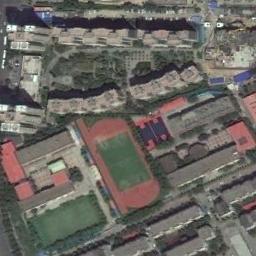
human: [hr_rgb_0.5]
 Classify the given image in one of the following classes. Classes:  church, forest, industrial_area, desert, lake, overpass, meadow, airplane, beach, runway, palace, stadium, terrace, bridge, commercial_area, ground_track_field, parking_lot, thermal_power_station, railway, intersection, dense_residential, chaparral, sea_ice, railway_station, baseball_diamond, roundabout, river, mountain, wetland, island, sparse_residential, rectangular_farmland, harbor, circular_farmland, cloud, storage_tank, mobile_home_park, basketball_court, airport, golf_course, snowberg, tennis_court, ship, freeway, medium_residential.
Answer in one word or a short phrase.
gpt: ground_track_field